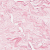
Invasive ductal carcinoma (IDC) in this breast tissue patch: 0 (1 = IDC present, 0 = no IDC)